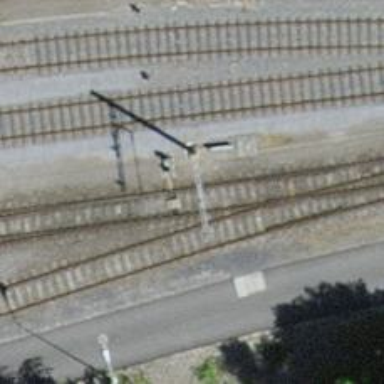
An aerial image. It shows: Railway switch.